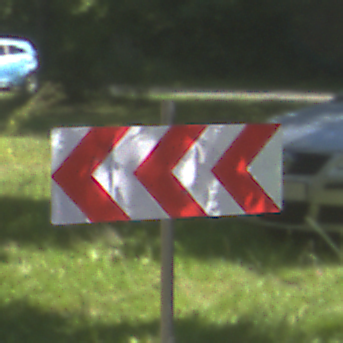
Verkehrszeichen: RichtungstafelnInKurvenGrossRechts
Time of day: Midday
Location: Outdoor (RoadRail)
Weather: Clear
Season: NotSpecified
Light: Natural